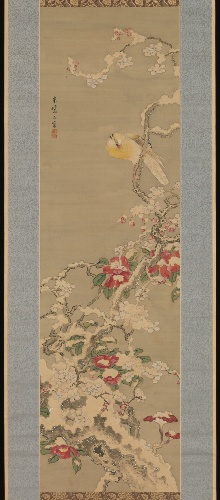
Artist: Sō Shiseki
Artist bio: Japanese, 1715–1786
Object type: Hanging scroll
Classification: Paintings
Medium: Hanging scroll; ink and color on silk
Culture: Japan
Period: Edo period (1615–1868)
Dimensions: Image: 39 × 11 1/4 in. (99.1 × 28.6 cm)
Overall with mounting: 68 3/4 × 17 in. (174.6 × 43.2 cm)
Overall with knobs: 68 3/4 × 18 7/8 in. (174.6 × 47.9 cm)
Department: Asian Art
Credit line: The Harry G. C. Packard Collection of Asian Art, Gift of Harry G. C. Packard, and Purchase, Fletcher, Rogers, Harris Brisbane Dick, and Louis V. Bell Funds, Joseph Pulitzer Bequest, and The Annenberg Fund Inc. Gift, 1975
Accession year: 1975
Repository: Metropolitan Museum of Art, New York, NY
Tags: Birds|Flowers|Snow